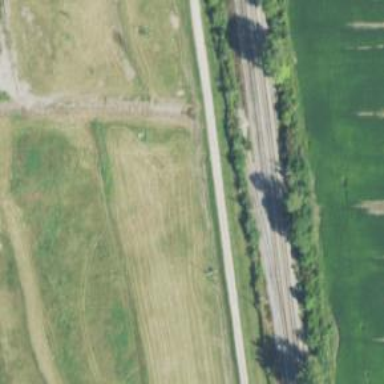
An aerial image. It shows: Disused railway siding.